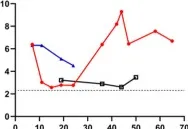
Dynamic trends in the lymphocyte subsets and cytokines in peripheral blood among patients within a household cluster with COVID-19 during 69 days of follow-up. Level of Il-10 in peripheral blood as detected by flow cytometry.
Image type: pathology (masson_trichrome)